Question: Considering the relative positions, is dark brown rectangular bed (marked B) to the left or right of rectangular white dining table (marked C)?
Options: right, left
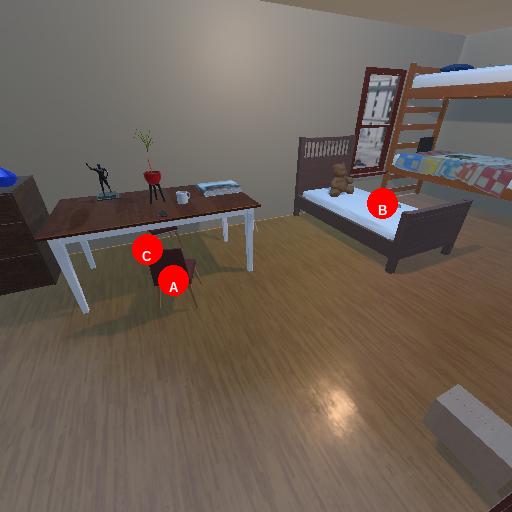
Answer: right